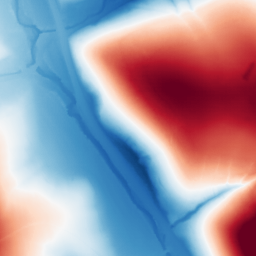
Category: classical
Decomposition family: gaussian
Decomposition parameters: sigma: 100
Upsampling method: sinc_hamming
Upsampling parameters: scale: 2
kernel_size: 8
Upsampling scale: 2